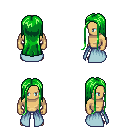
a pixel art fantasy rpg character, male body template, human, tanned skin, overskirt, white pants, green extra-long hairstyle, four views (front, back, left, right), 2x2 character sprite sheet, small pixel art, hard edges, no anti-aliasing